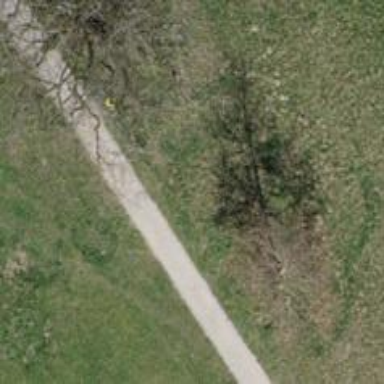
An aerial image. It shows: Footway with surface of fine gravel.